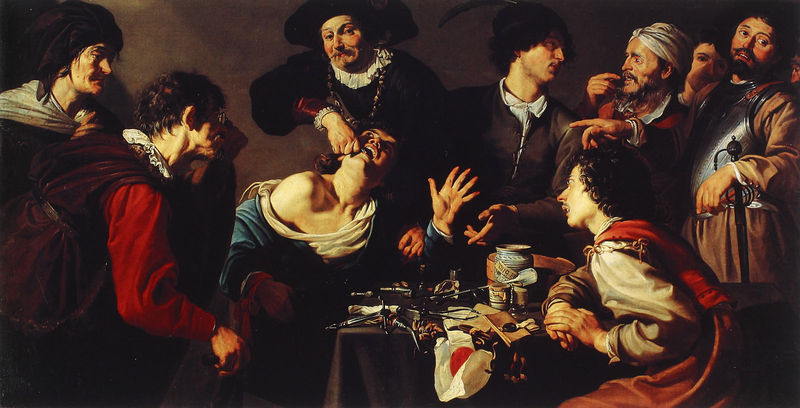
Titel: Der Zahnzieher
Künstler: Theodoor Rombouts
Institution: Madrid, Museo del Prado
Schlagwörter: blau, gemälde, gruppe, hand, mann, schatten, menschen, braun, bunt, frau, hut, licht, männer, szene, tisch, blick, rot, tuch, kragen, stehen, instrumente, genre, zuschauer, angst, beobachter, kopftuch, festhalten, fleisch, becher, gefäß, zangen, blut, arzt, ritter, rüstung, werkzeug, schmerz, ansehen, turban, drama, doktor, abwehr, zahn, zahnarzt, zange, folter, bader, behandlung, medicus, zahnschmerz, becvher, zahn ziehen